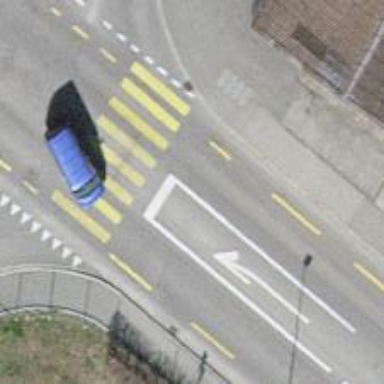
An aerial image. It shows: Marked crossing on the road.